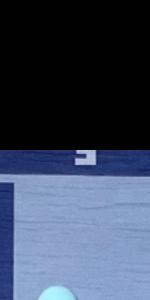
Label: Empty